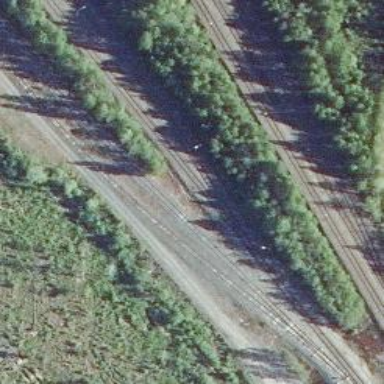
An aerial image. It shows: Railway yard.